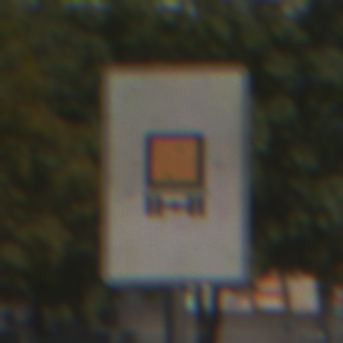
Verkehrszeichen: KennzeichnungspflichtigeFahrzeugeGefaehrlicheGueterOhnePfeilsymbol
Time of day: Midday
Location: Outdoor (Urban)
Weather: Clear
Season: NotSpecified
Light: Natural